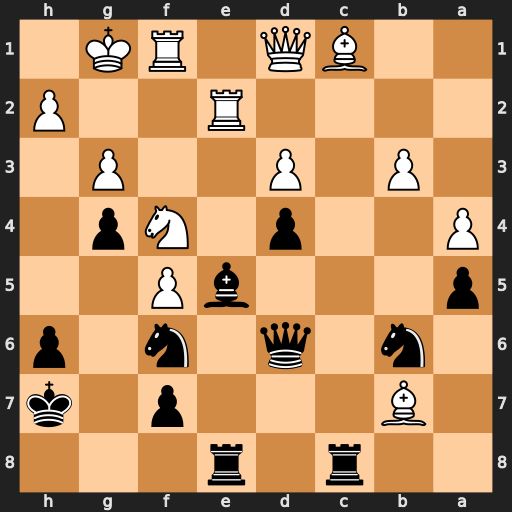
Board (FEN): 2r1r3/1B3p1k/1n1q1n1p/p3bP2/P2p1Np1/1P1P2P1/4R2P/2BQ1RK1
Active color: b
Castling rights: -
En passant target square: -
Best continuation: Rxc1 Qxc1 Bxf4 Qxf4 Qxf4 Rxf4 Rxe2